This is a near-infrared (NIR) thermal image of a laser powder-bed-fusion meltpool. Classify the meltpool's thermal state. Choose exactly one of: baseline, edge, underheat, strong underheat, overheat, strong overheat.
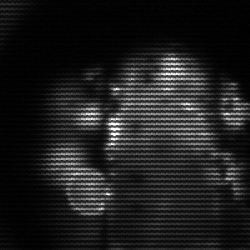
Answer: strong underheat